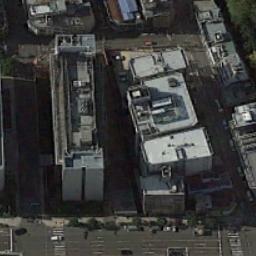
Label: commercial_area